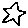
Label: star